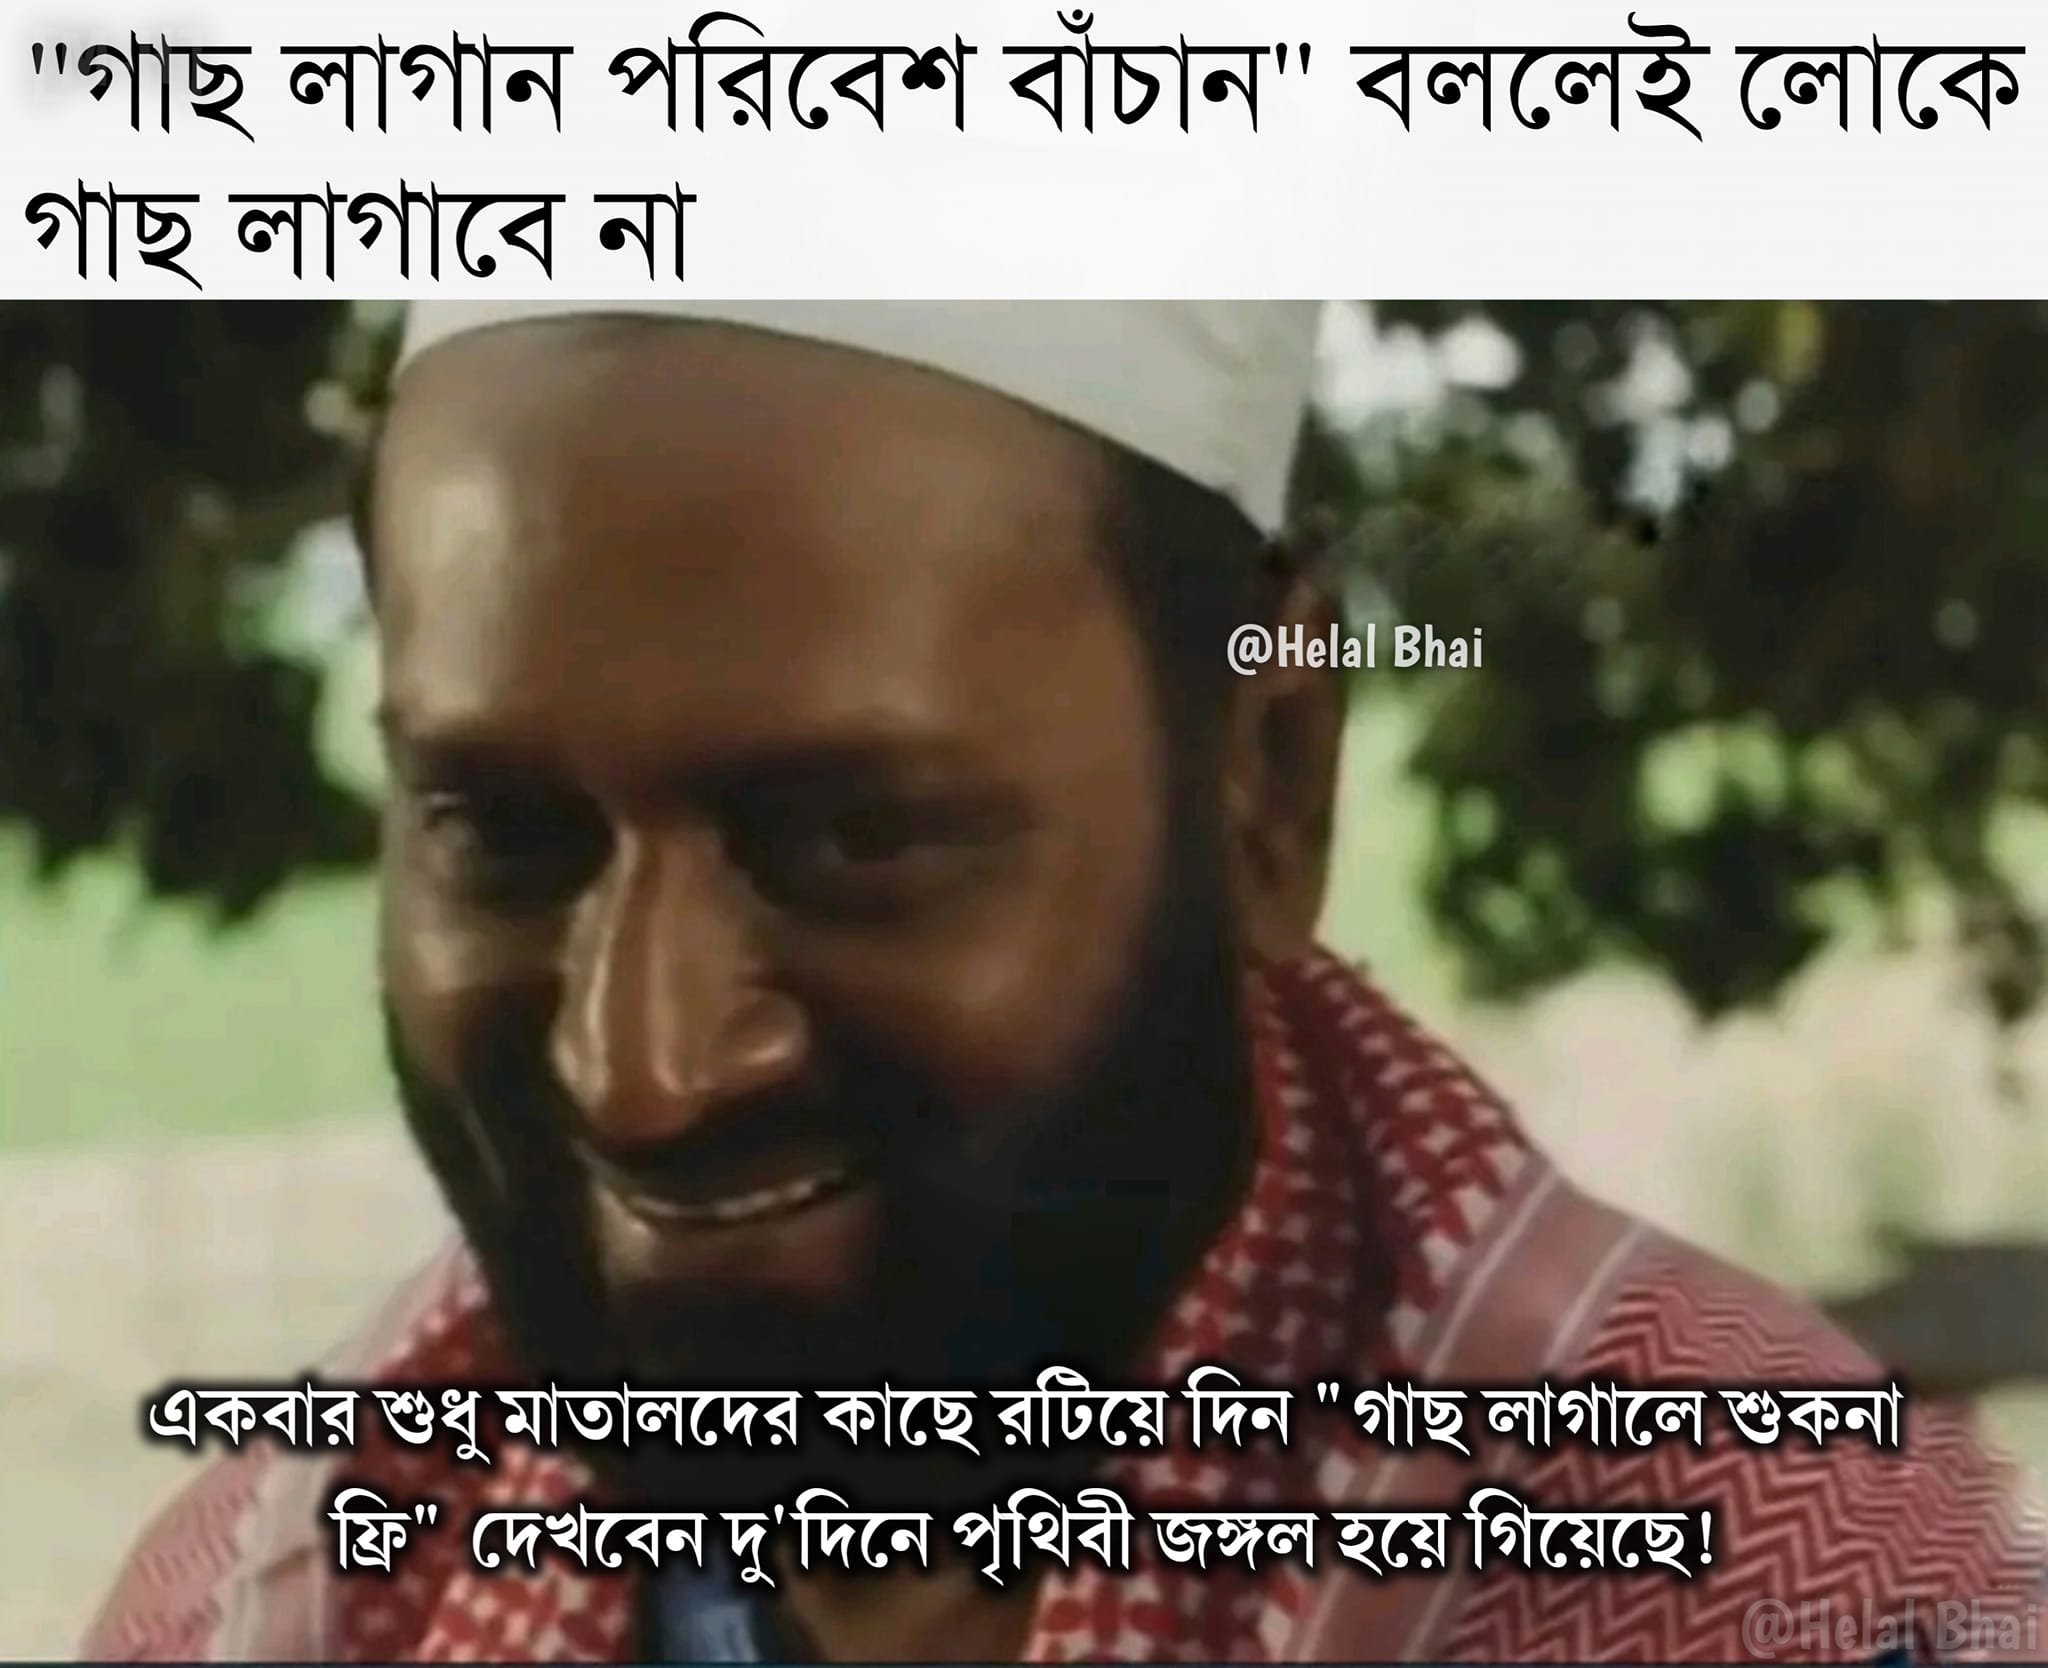
Text: গাছ লাগান পরিবেশ বাঁচান বললেই লোকে গাছ লাগাবে না একবার শুধু মাতালদের কাছে রটিয়ে দিন গাছ লাগালে শুকনা ফ্রি দেখবেন দুদিনে পৃথিবী জঙ্গল হয়ে গিয়েছে
Label: Non Hate